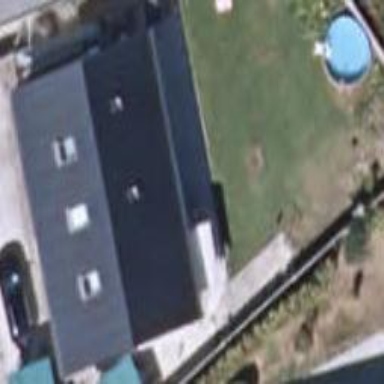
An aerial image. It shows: Simple and straightforward house.